Question: On <URL>, the footer does not display correctly in Chrome 17. All the links should be evenly spaced on a single line, but instead it looks like this:

It looks fine in IE and Firefox, does anoyone have a suggestion for how I can fix the problem in Chrome without breaking it in one of those other browsers?
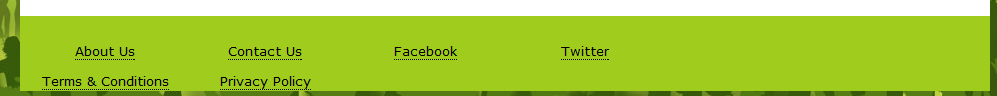
Answer: update this id in your css --
'''
ul#footerLinks li {
display: table-cell;
width: 160px;
text-align: center;
padding-top: 5px;
padding-bottom: 5px;
float: left;
}
'''
Without the 'display:table-cell' also it should work.. so.. its redundant - you can remove it if you want.